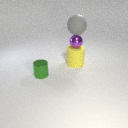
large gray rubber sphere above large yellow rubber cylinder